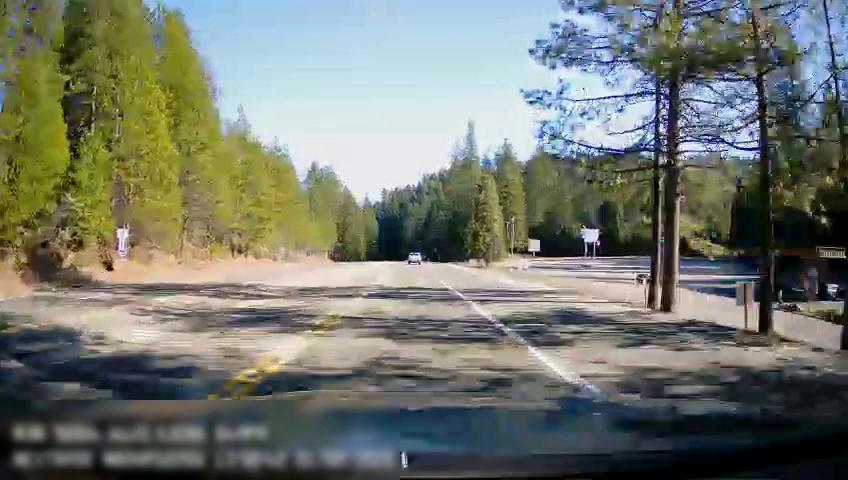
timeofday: Day
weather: Sunny
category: Drivable Space
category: Drivable Space
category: Vehicles | Truck
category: Lanes | Alternate Lane
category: Lanes | Current Lane
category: Lanes | Current Lane
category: Lanes | Current Lane
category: Lanes | Opposite Lane
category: Lanes | Opposite Lane